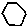
Label: hexagon